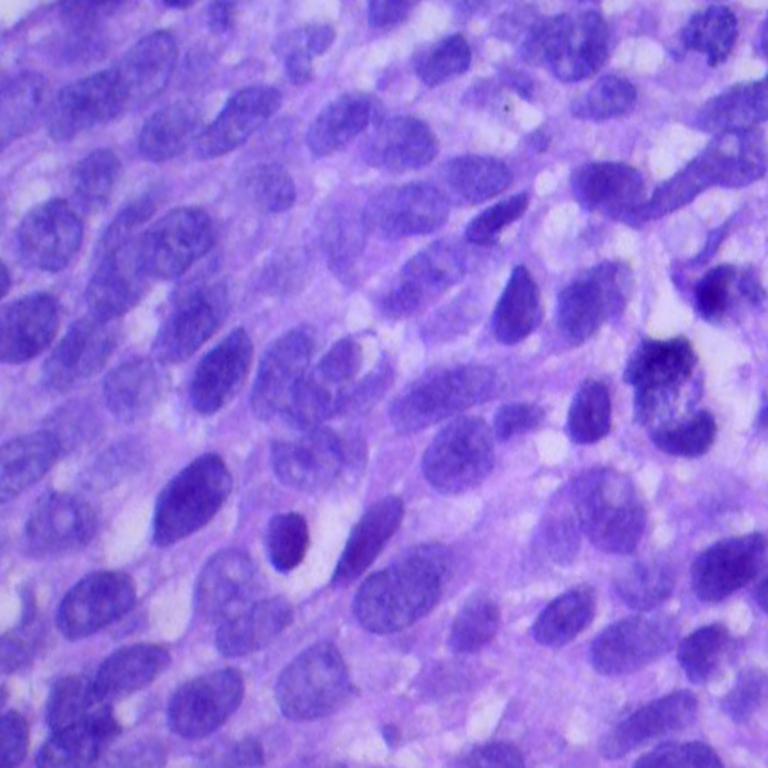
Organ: lung
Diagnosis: squamous carcinomas